Interaction volume radius: 10 \u00c5
Interaction volume height: 45 \u00c5
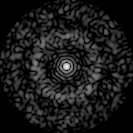
Disorder parameter: 0.8614